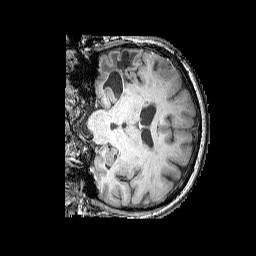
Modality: T1w
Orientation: coronal
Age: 58
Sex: female
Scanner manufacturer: siemens
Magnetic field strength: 3 T
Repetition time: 2.25 s
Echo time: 0.00411 s